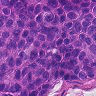
Metastatic tissue present: yes